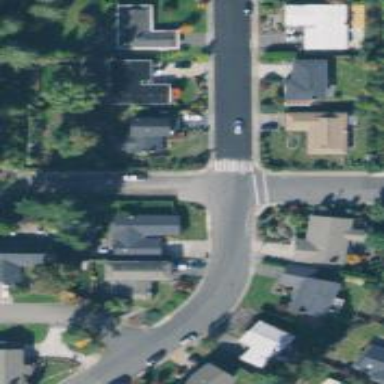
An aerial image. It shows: Unmarked road crossing.